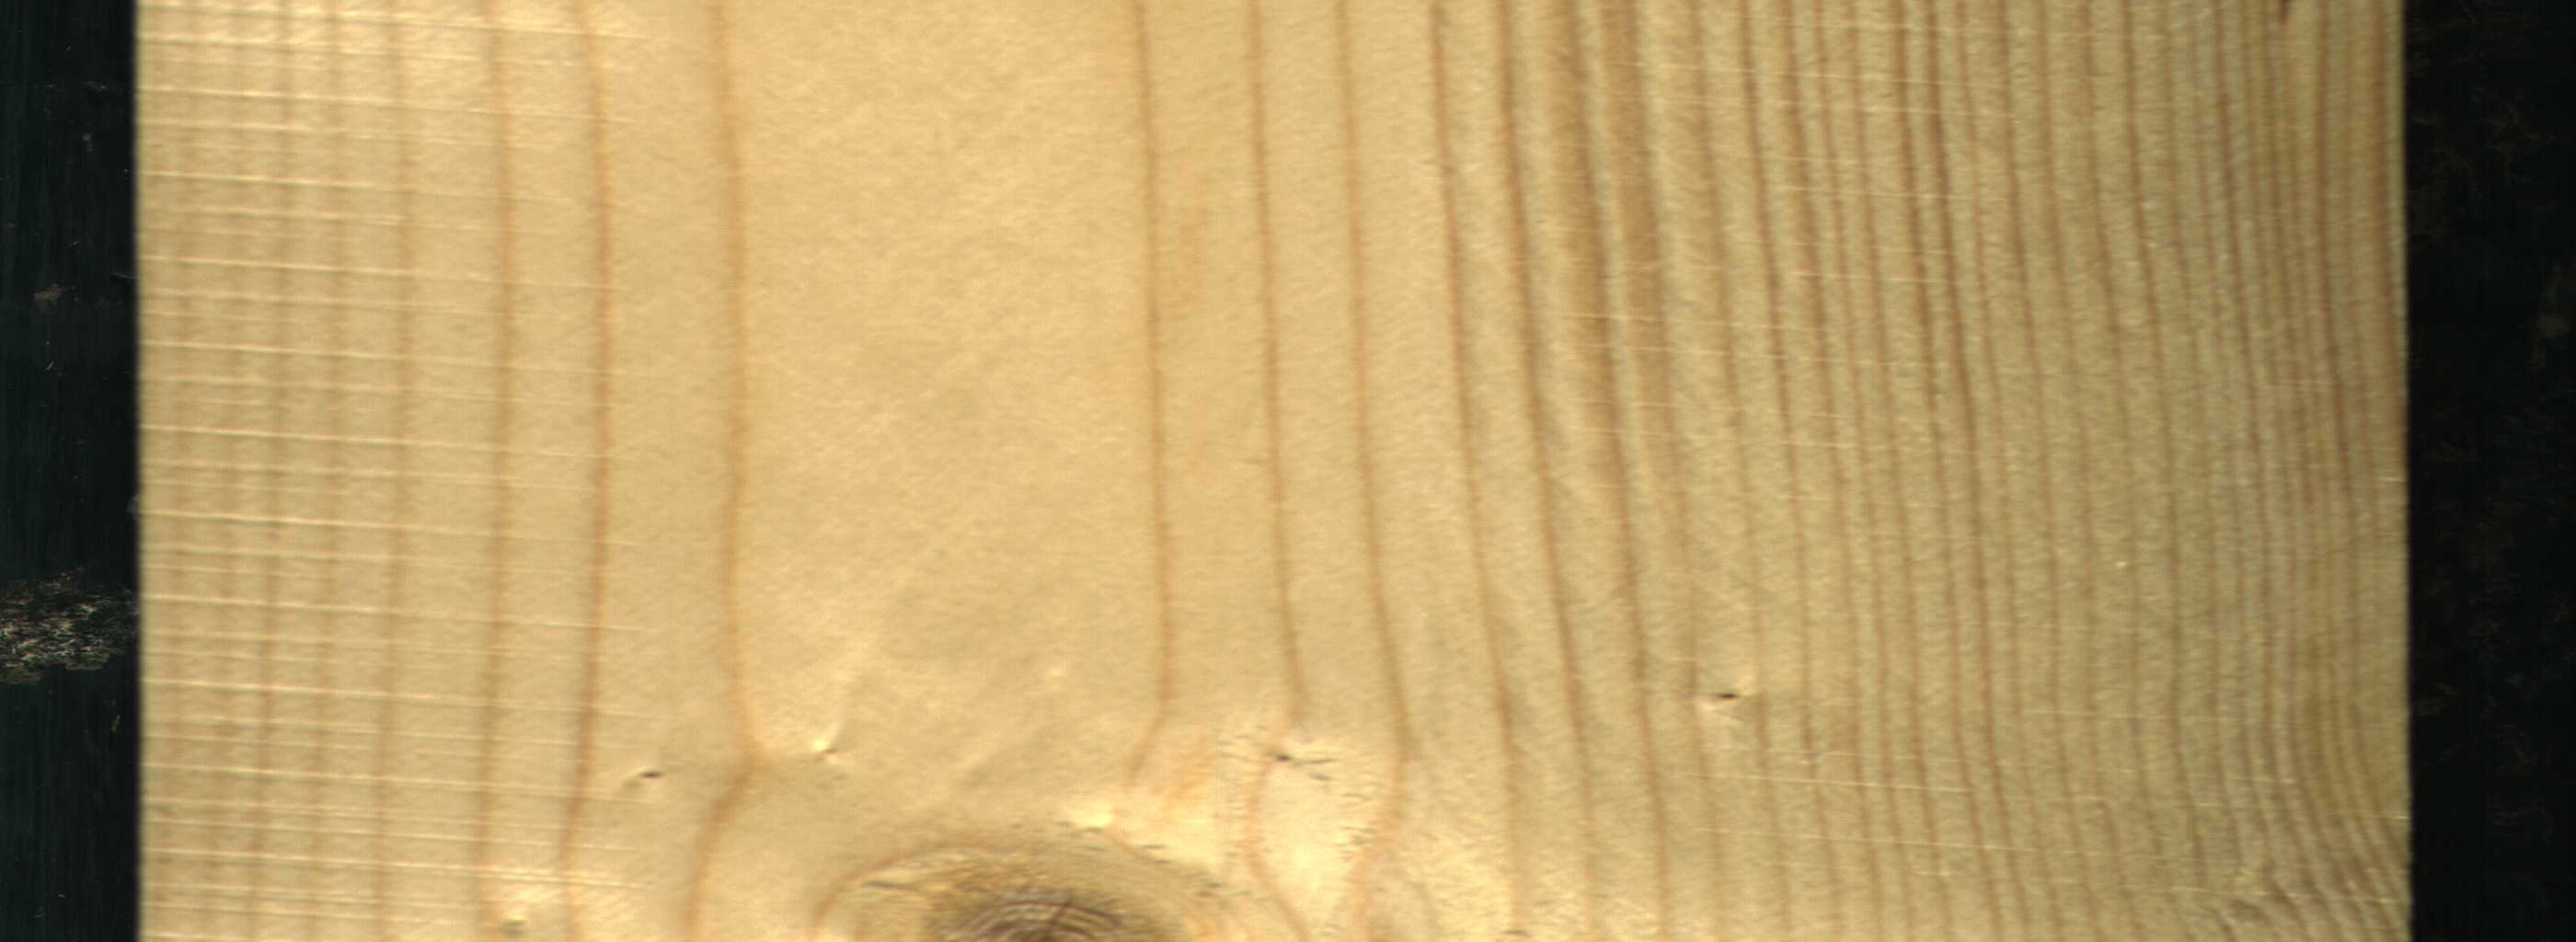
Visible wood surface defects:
Live_Knot